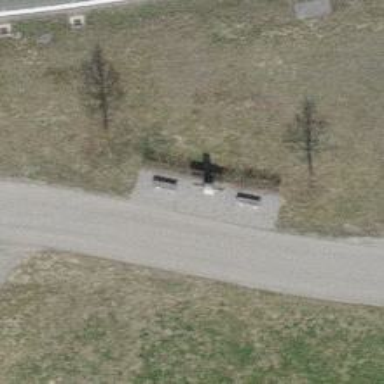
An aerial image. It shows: Bench for seating.